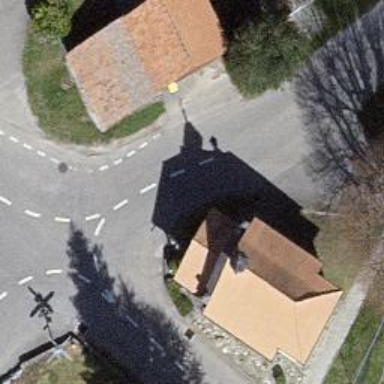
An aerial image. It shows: Post box.